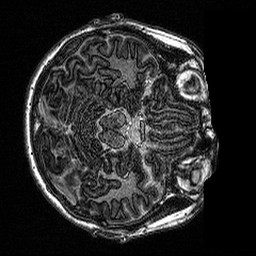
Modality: MP2RAGE
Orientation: axial
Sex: male
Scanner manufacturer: siemens
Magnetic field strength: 3 T
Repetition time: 5 s
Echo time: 0.00292 s